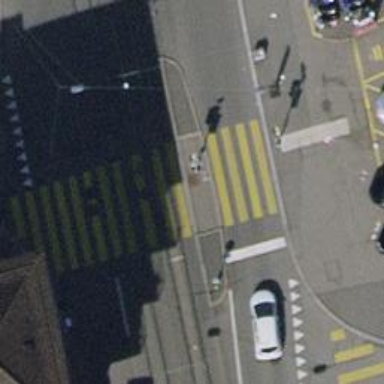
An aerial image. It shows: Kerb serving as barrier.